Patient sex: F
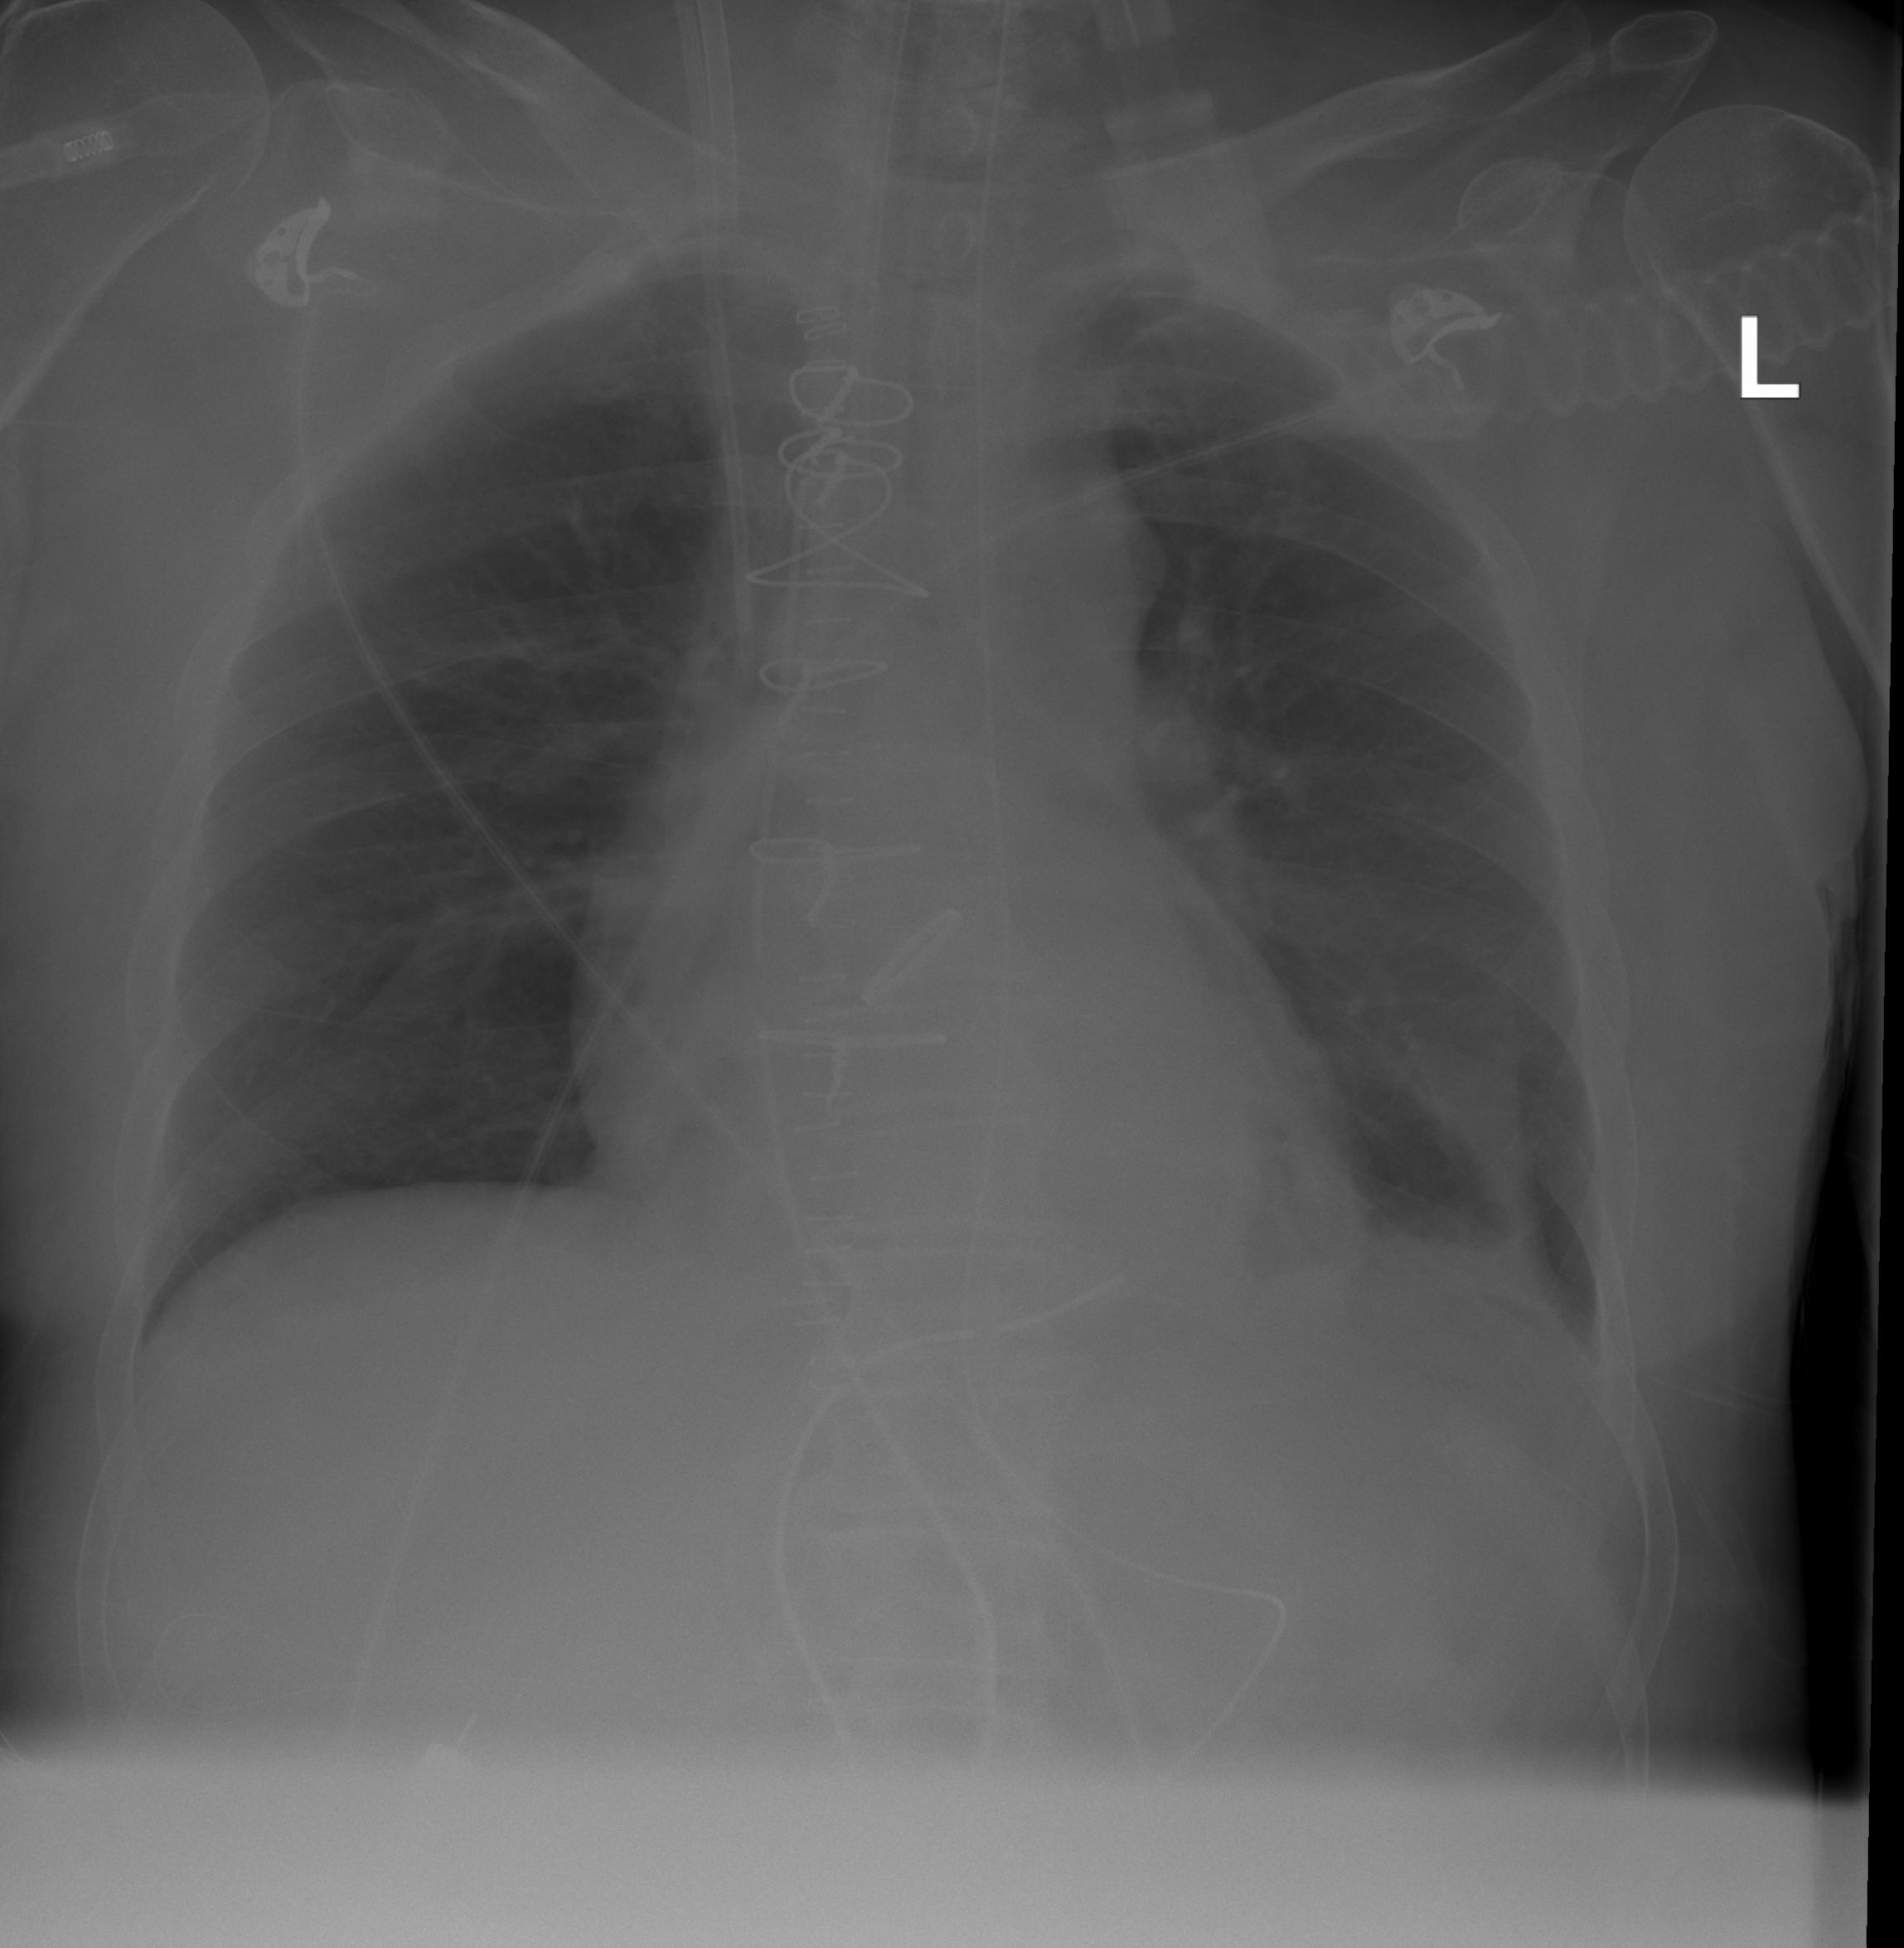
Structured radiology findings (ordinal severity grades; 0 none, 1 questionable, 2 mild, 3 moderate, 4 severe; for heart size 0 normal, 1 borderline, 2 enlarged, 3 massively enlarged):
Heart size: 2
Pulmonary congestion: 0
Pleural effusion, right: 0
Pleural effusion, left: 2
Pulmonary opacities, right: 0
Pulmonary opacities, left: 0
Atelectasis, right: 0
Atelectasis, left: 2